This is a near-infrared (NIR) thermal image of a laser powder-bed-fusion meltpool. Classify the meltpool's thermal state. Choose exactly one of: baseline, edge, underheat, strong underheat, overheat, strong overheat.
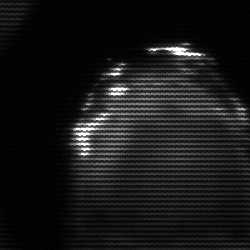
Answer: edge